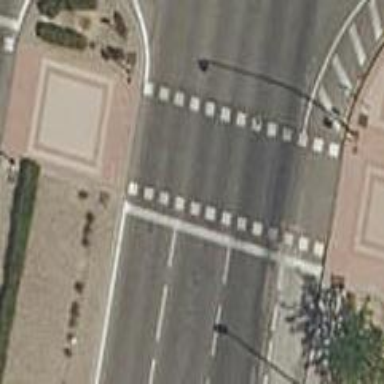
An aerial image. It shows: Zebra crossing with traffic signals. The crossing is marked by traffic lights.